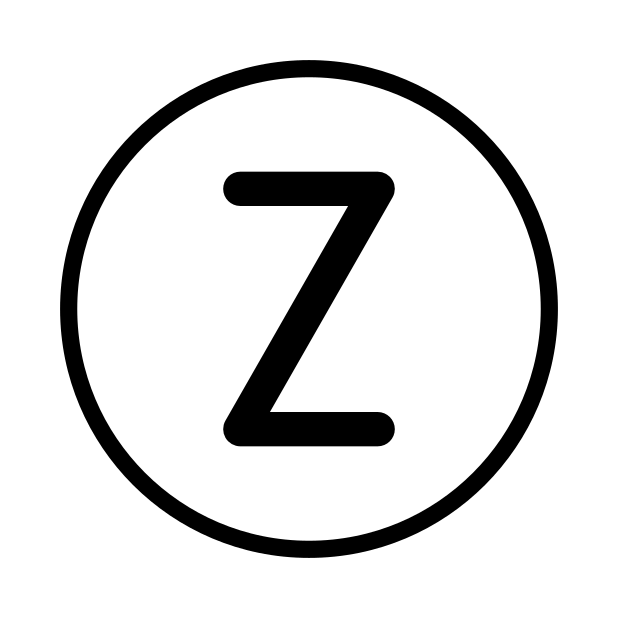
Emoji: 🇿
Name: regional indicator symbol letter z
Unicode: 0x1f1ff